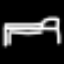
Label: bed